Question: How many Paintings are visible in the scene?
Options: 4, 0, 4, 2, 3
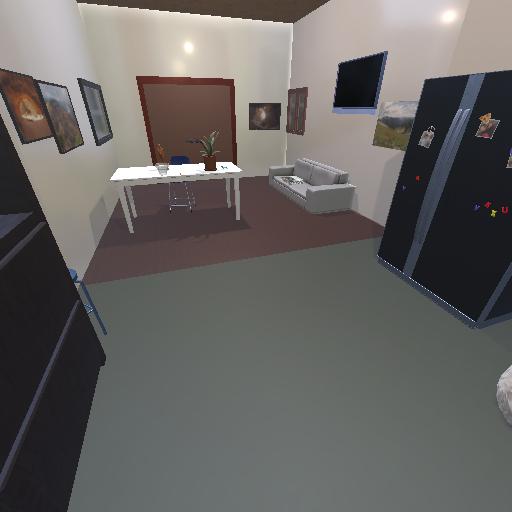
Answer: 4